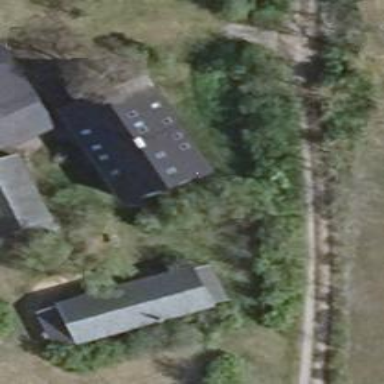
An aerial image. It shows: Residential building.